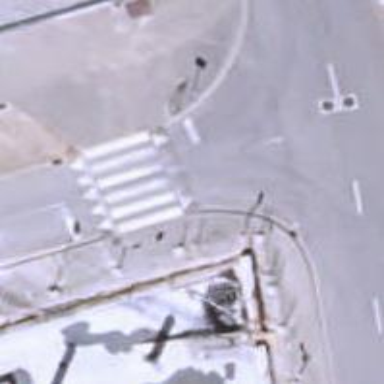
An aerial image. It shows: Marked footway crossing with table traffic calming feature.